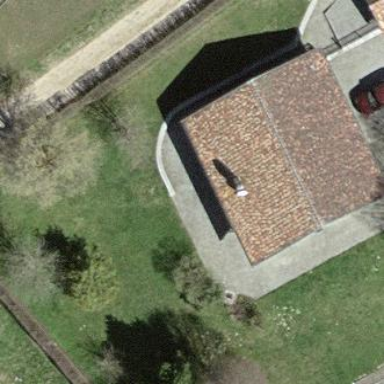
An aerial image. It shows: Residential building.